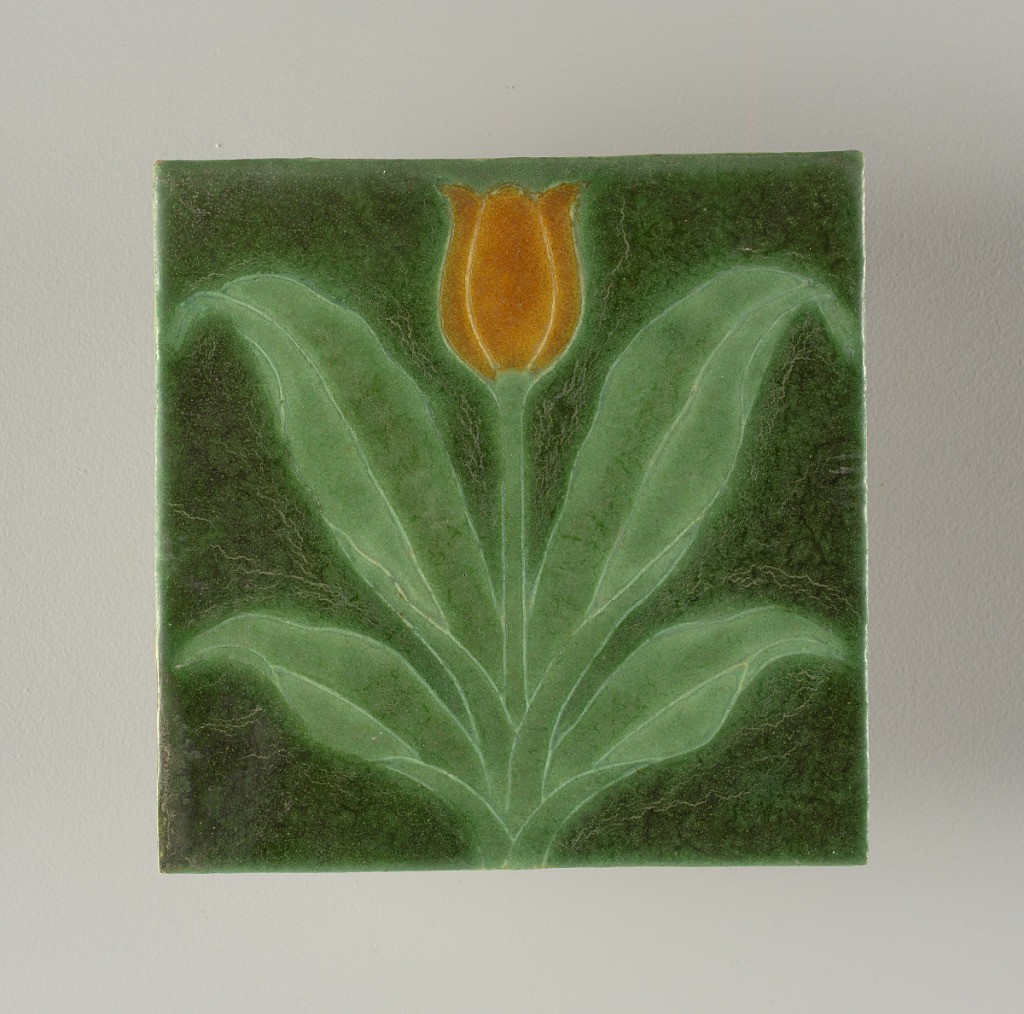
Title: Tile
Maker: Grueby Faience Company, Revere, Massachusetts, 1895–1908
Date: ca. 1902
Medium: Glazed earthenware
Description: Coarse white earthenware body with press-molded design of single tulip and leaves.  Mat glazes in dark red and light green, with butterscotch mat glaze on blossom.  The tulip blossom is divided symetrically by thin walls of clay, the raised contours partitioning the inlaid glazes.  Palette is naturalistic with "Grueby green" between the leaves and the background.